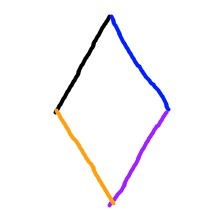
Shape: rhombus